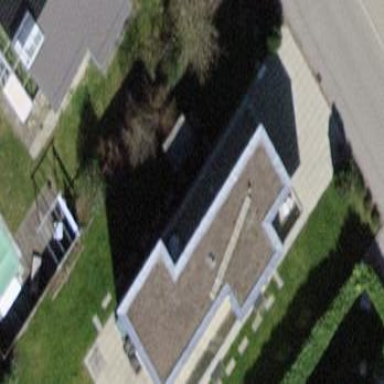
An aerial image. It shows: House with flat roof.